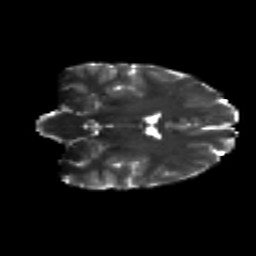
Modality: T2w
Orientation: coronal
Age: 26
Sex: female
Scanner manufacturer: siemens
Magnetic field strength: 3 T
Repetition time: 8.8 s
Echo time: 0.085 s